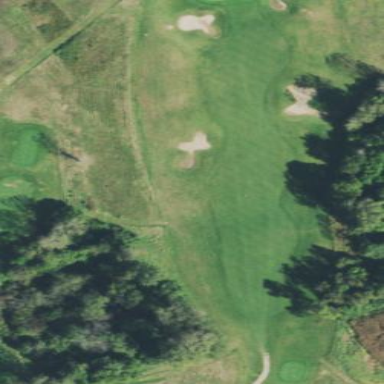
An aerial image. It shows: Golf fairway in the image.